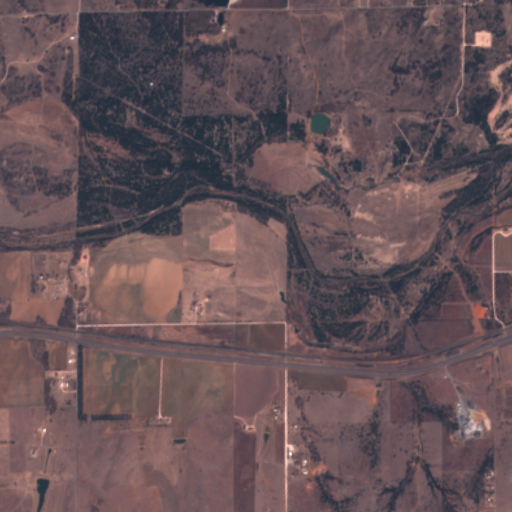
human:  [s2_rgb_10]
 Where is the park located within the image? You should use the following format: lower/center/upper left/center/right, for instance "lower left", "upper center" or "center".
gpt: The park is located in the upper right of the image.
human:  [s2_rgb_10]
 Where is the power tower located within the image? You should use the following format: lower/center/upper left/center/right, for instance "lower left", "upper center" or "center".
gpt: The power tower is located in the lower left of the image.
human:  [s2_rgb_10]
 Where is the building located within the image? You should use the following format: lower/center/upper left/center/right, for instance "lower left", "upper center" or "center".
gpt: The building is located in the center left of the image.
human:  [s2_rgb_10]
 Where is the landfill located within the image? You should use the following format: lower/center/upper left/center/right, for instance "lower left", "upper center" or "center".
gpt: There is no landfill in the image.